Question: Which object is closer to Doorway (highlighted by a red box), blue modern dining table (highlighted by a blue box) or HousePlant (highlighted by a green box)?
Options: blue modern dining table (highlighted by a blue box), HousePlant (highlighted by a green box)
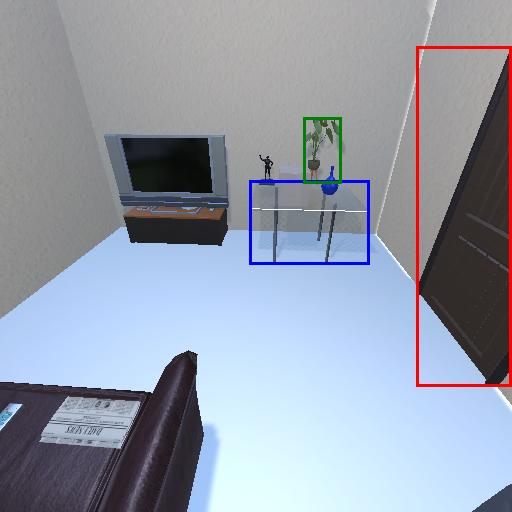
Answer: blue modern dining table (highlighted by a blue box)